【题型】解答题　【知识点】平面几何　【难度】easy
如图，在每个小正方形的边长为1个单位长度的网格中，三角形$ABC$的顶点均在格点（网格线的交点）上.

(1)将三角形$ABC$向右平移5个单位长度得到三角形$A_1B_1C_1$，画出三角形$A_1B_1C_1$（点$A_1$，$B_1$，$C_1$分别为点$A$，$B$，$C$的对应点）

(2)将三角形$ABC$绕点$C$逆时针旋转$90^\circ$，得到三角形$A_2B_2C$，画出三角形$A_2B_2C$（点$A_2$，$B_2$分别为点$A$，$B$的对应点）.
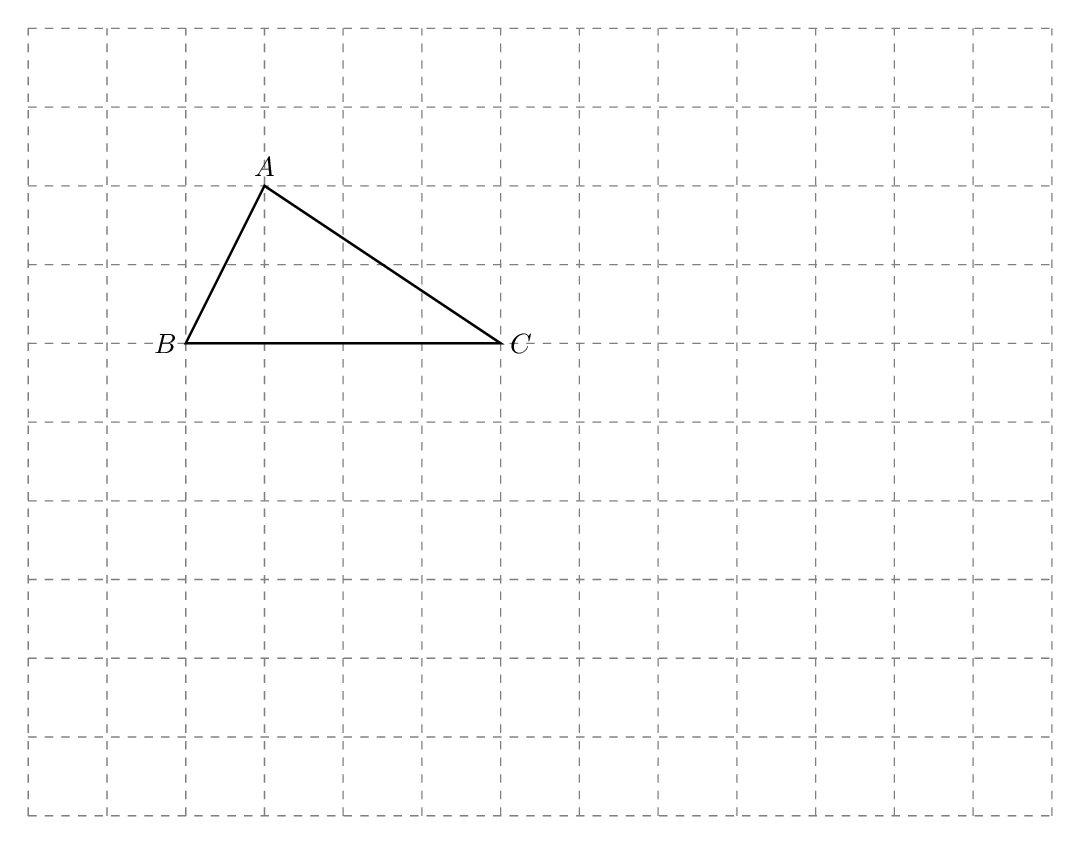
【解答】
\vspace{0.5em}
【答案】(1)见解析

(2)见解析

\vspace{0.5em}
【分析】(1)根据平移的性质作图即可.

(2)根据旋转的性质作图即可.

\vspace{0.5em}
【详解】(1)解：如图：$\triangle A_1B_1C_1$

\vspace{0.5em}
(2)解：如图：$\triangle A_2B_2C$

\vspace{0.5em}
【点睛】本题考查作图——平移变换、旋转变换，熟练掌握平移和旋转的性质是解答本题的关键.
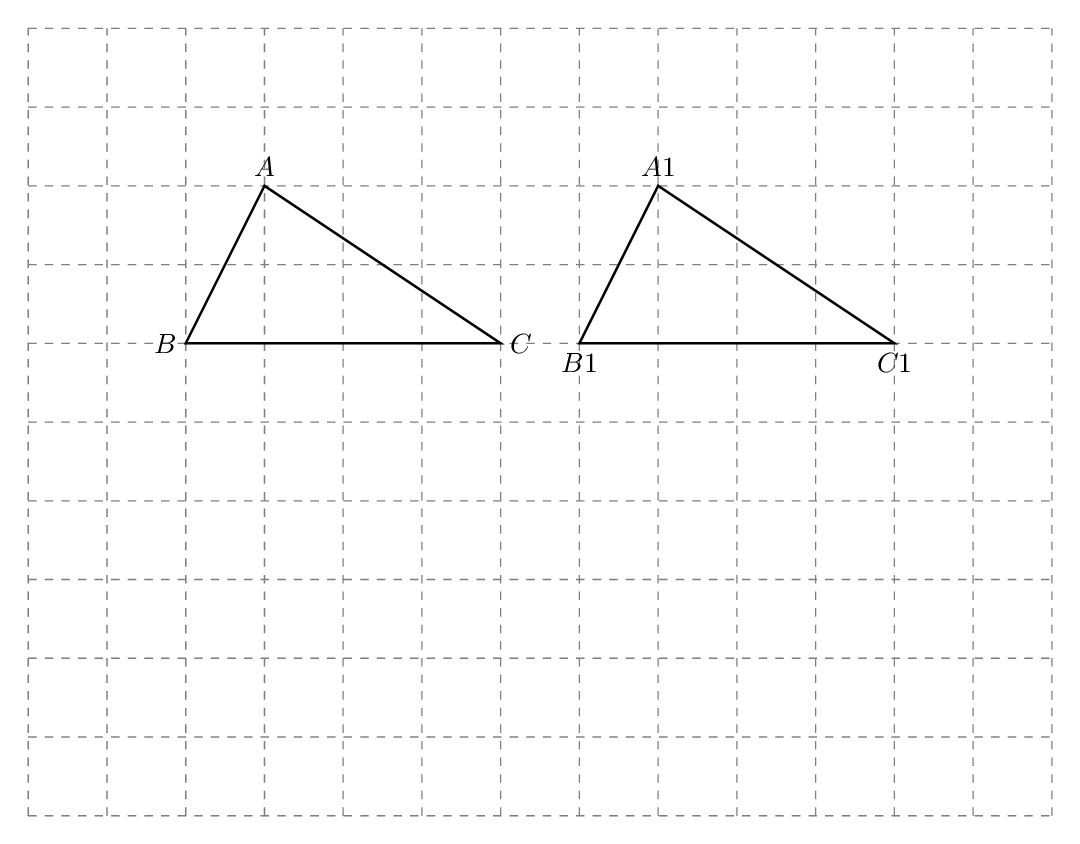
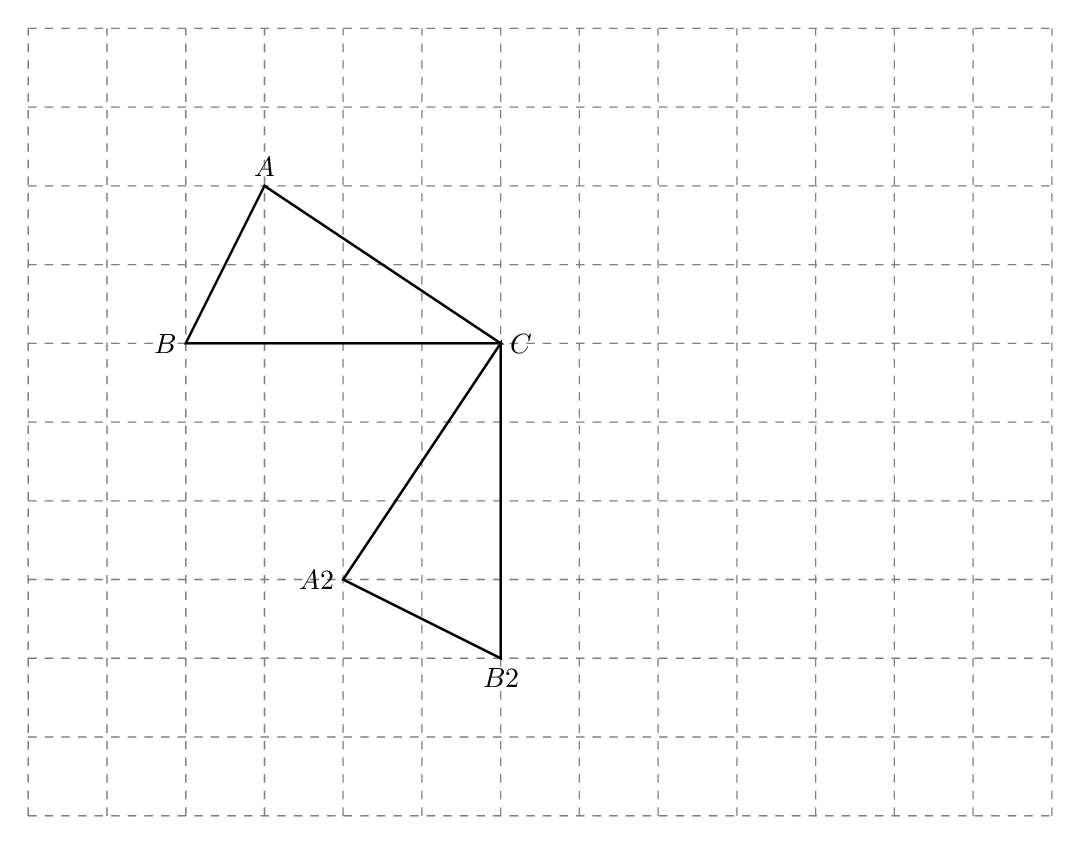